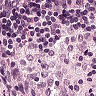
Metastatic tissue present: no